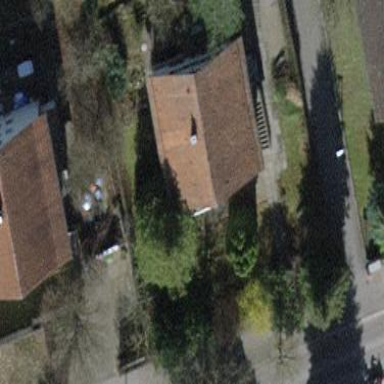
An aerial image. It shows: Building with tiled roof.